Field crop: maize
Growth stage: 2
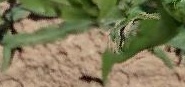
Species: maize